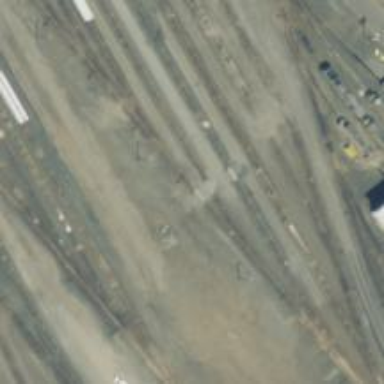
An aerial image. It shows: Railway yard.